Question: We are looking to have a Git architecture like the following.

I have created two bare repositories for these.
1. //production/repo/MyProject.git (prod-repo)
2. //dev/repo/MyProject.git (dev-repo)
After pushing my code to the and testing it, I want to 'push' all the changes to . Obviously I won't have a working directory on either of these machines? How can I 'push' all the files in the to ?
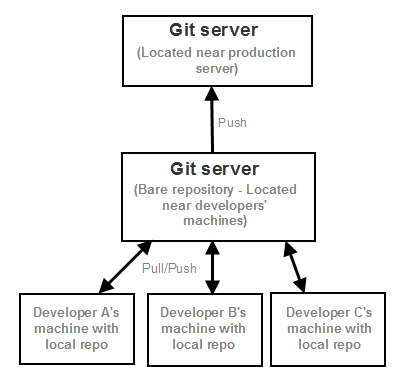
Answer: You don't need to have a working copy to do push and fetch operations with git, so just push as you normally would:
'''
git push prod <branch>
'''
Working copies are only necessary if you're going to be modifying (or possibly modifying) code (like with a commit, merge, rebase, pull, etc).